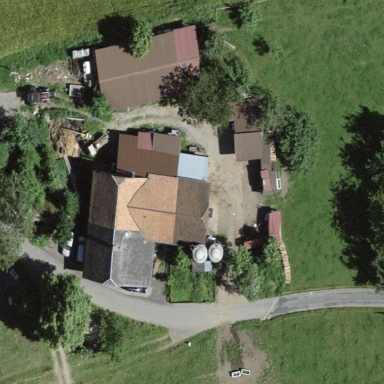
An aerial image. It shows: Farm building.